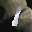
Label: 1